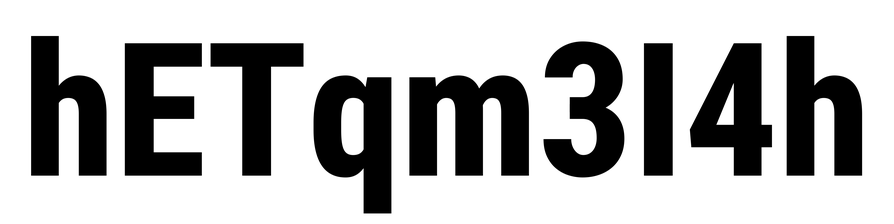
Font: Roboto_Condensed_ExtraBold